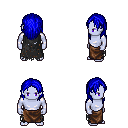
a pixel art fantasy rpg character, male body template, dark elf, purple skin, black tattered cape, robe skirt, blue long hairstyle, four views (front, back, left, right), 2x2 character sprite sheet, small pixel art, hard edges, no anti-aliasing